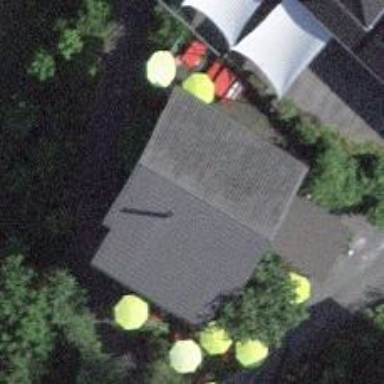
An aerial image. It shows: Café.